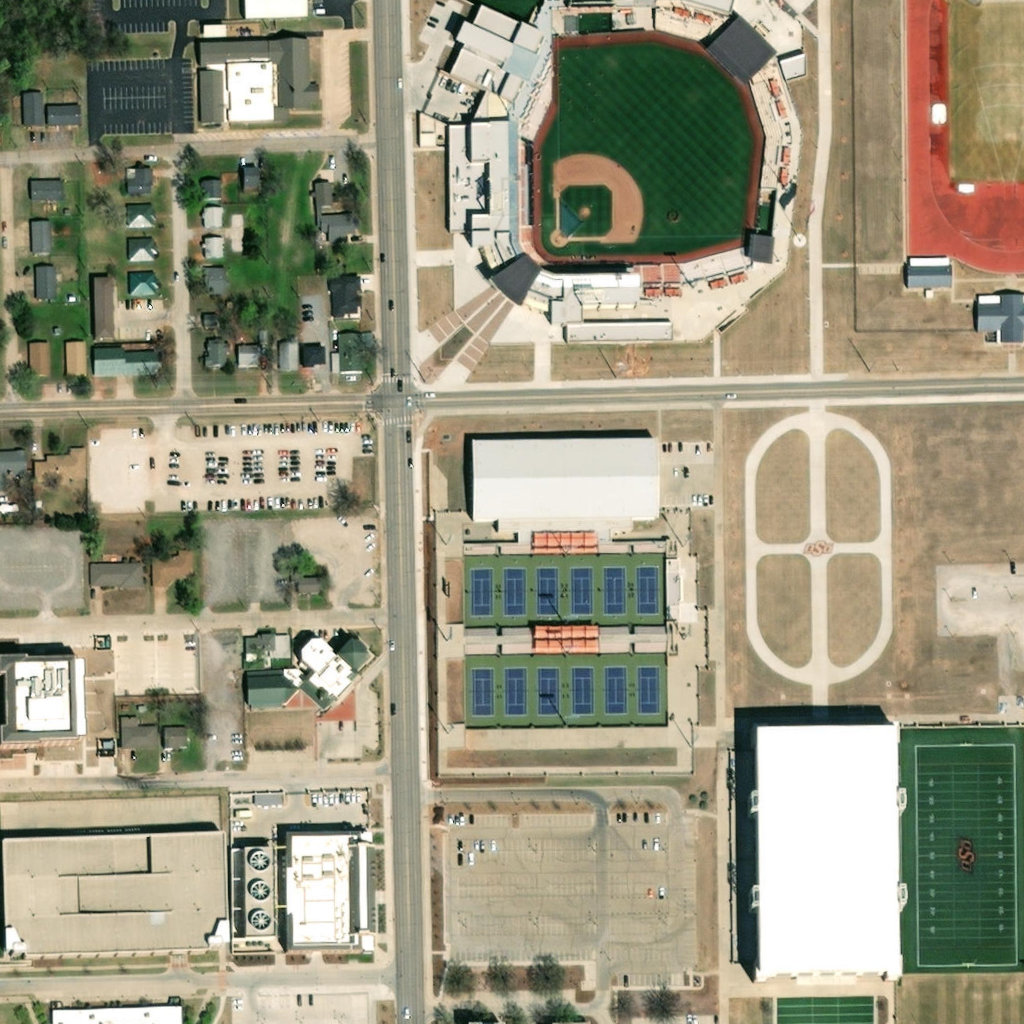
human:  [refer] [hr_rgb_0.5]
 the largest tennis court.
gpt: <box>[[45, 53, 65, 71, 0]]</box>